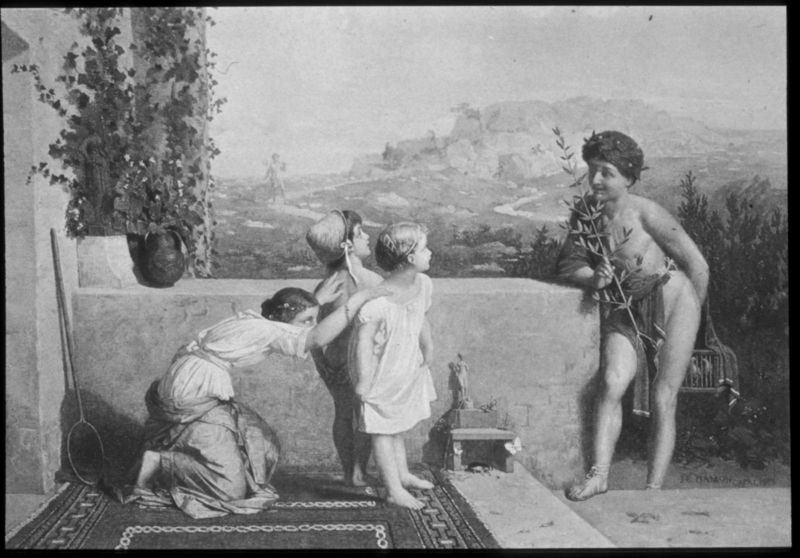
Titel: Meine Schwester ist nicht da
Künstler: Jean-Louis Hamon
Institution: Standort: unbekannt
Schlagwörter: berg, blätter, felsen, himmel, mann, nackt, schatten, umhang, vogel, weiß, badende, bäume, landschaft, menschen, mädchen, blume, blumen, frau, grau, hut, kleid, schwarz, straße, tür, ausblick, haus, weg, malerei, teppich, alt, stein, steine, horizont, hügel, natur, strauch, weite, büsche, pfad, figur, kind, pflanze, pflanzen, kinder, putto, vase, terrasse, sommer, süden, berge, mauer, hocker, schemel, fluß, wein, stufe, junge, eingang, wandern, zweig, tauben, schwarz-weiss, wanderer, faun, knieend, kniend, landscahft, gebückt, käfig, voliere, verstecken, blumn, entführer, teppichklopfer, krieend